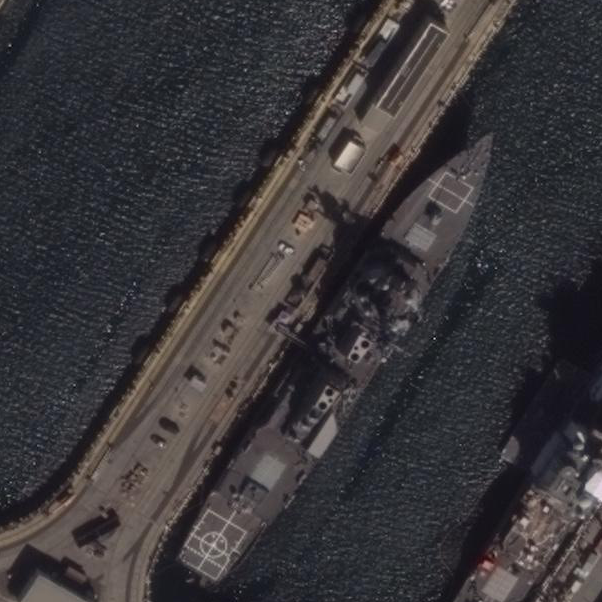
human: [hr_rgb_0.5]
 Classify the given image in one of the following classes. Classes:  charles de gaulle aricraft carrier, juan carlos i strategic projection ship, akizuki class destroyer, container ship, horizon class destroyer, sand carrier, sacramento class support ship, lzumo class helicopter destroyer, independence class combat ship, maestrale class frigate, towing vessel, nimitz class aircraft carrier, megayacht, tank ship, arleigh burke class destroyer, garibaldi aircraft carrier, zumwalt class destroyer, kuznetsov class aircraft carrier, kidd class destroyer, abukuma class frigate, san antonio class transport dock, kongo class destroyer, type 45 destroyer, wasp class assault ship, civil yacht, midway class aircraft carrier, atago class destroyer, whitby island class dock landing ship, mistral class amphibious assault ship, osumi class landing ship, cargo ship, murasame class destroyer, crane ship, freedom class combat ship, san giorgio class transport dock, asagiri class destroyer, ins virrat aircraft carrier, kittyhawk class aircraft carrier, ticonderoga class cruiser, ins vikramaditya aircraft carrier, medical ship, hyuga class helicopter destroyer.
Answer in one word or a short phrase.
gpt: Arleigh Burke class destroyer